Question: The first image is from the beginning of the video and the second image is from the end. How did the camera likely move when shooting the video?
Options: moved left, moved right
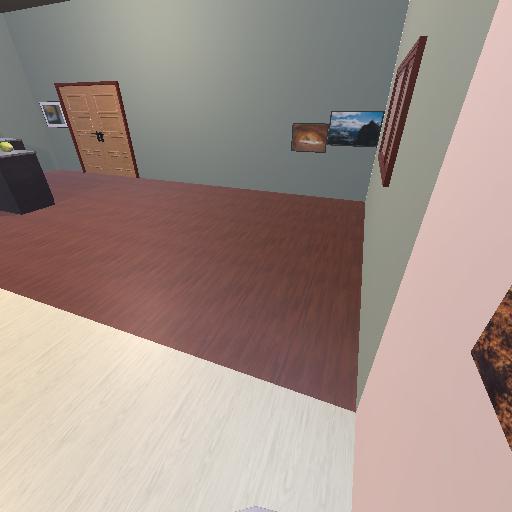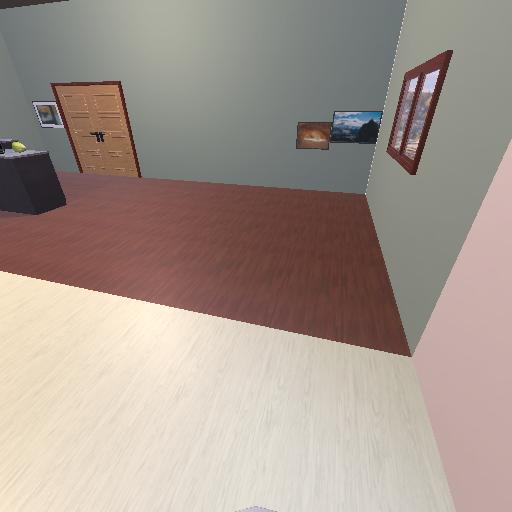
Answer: moved left